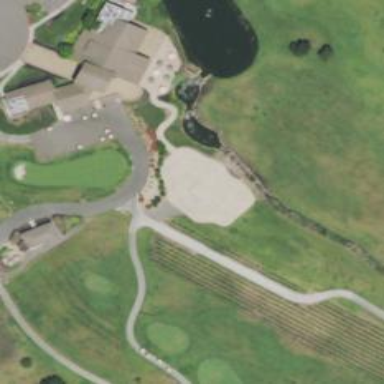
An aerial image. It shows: This footway belongs to the Eagle Vines Golf Course.